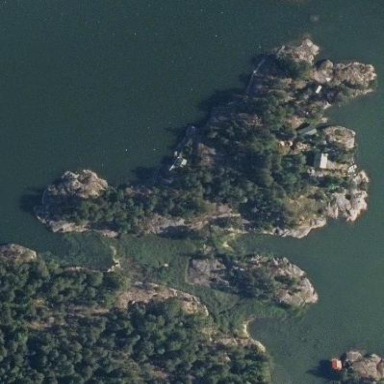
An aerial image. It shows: Islet located along the natural coastline.